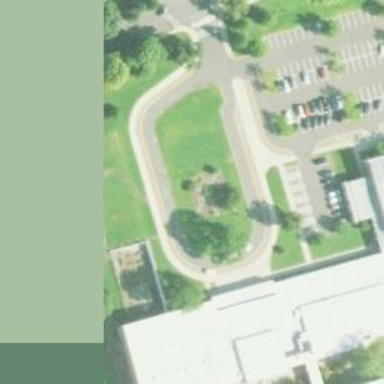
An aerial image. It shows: Part of building.